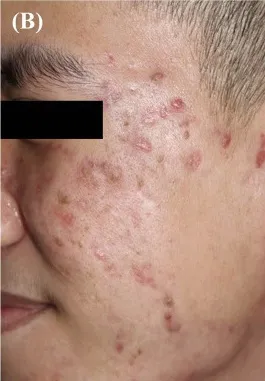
(A, B) The improvement of the lesions after 4 weeks of treatment.
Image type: medical_photograph (skin_photograph)